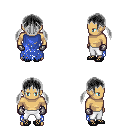
a pixel art fantasy rpg character, male body template, human, tanned skin, blue tattered cape, white pants, gray twin-tailed hairstyle, metal gloves, ghillies, four views (front, back, left, right), 2x2 character sprite sheet, small pixel art, hard edges, no anti-aliasing